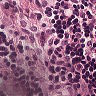
Metastatic tissue present: no